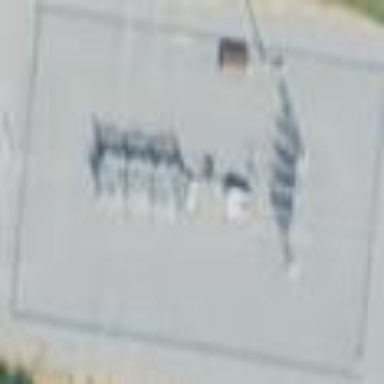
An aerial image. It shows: Distribution level power substation enclosed by fence.